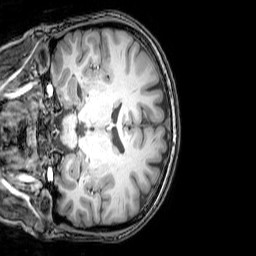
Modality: T1w
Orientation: coronal
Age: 23
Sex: female
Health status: healthy
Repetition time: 0.081 s
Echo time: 0.037 s